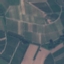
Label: PermanentCrop